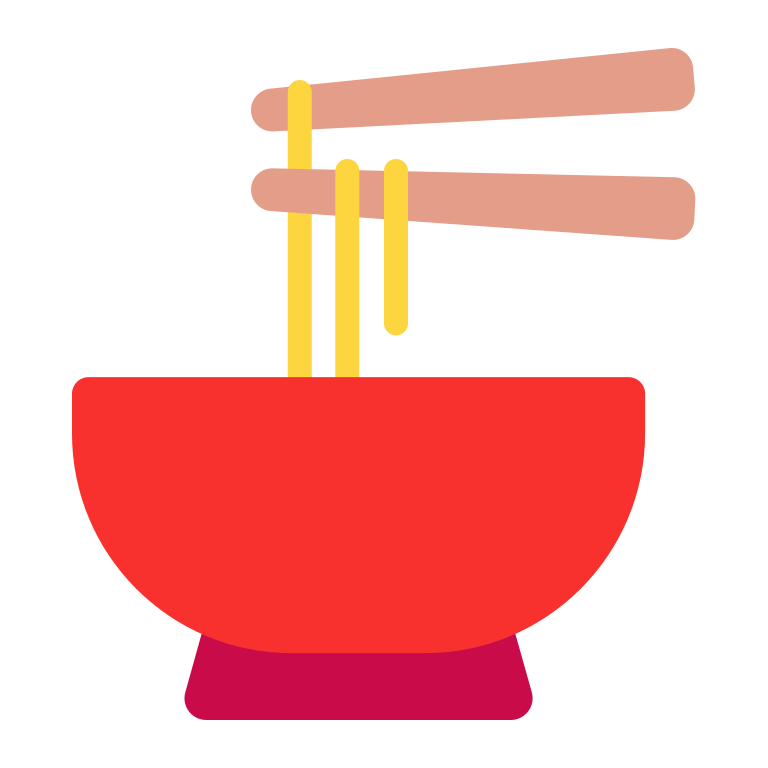
steaming bowl flat